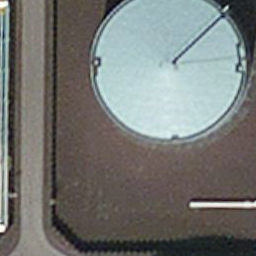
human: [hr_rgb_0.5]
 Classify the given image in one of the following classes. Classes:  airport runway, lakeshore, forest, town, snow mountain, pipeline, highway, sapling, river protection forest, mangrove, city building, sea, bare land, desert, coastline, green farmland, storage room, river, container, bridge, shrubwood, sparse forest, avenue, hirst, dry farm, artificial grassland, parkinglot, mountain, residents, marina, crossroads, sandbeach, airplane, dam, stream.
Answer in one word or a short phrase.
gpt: storage room